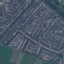
Label: Residential